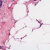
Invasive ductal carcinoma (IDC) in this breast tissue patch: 0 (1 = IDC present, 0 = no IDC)